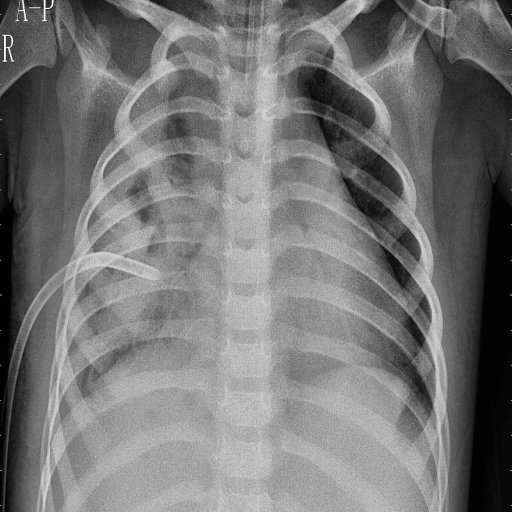
Finding: PNEUMONIA